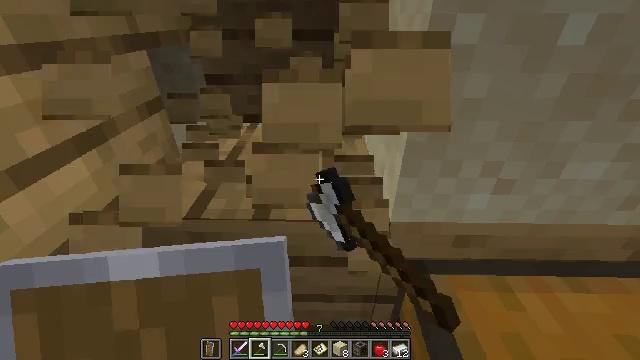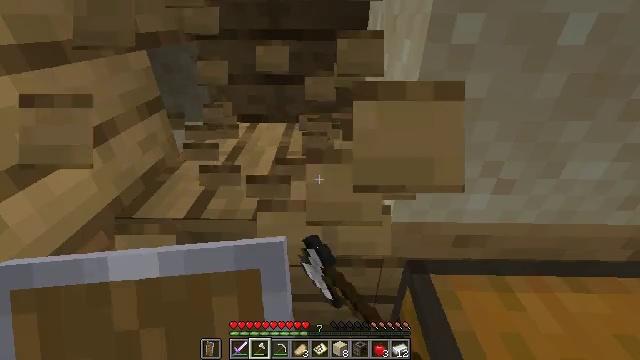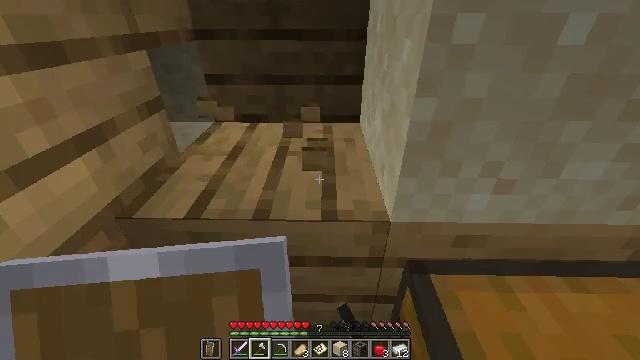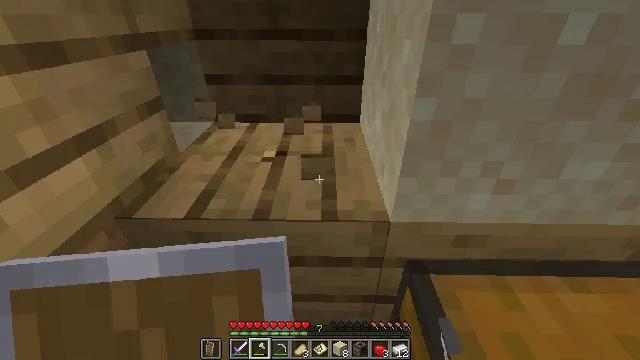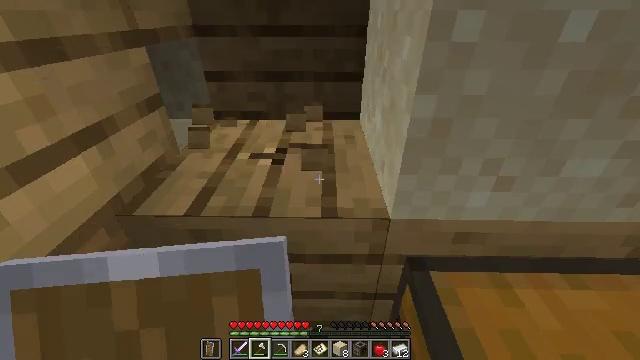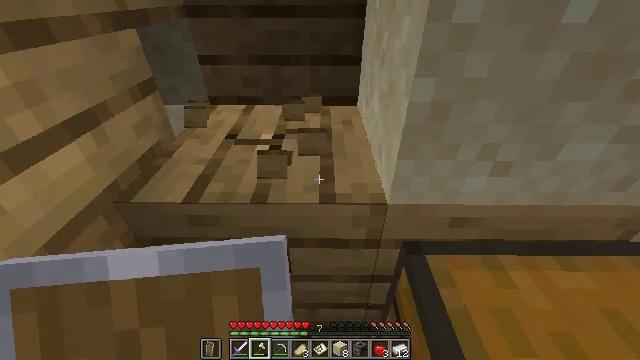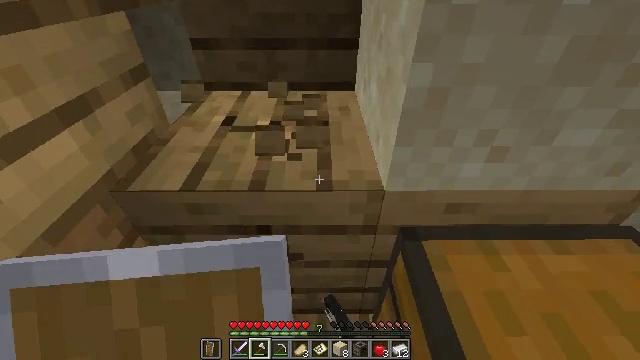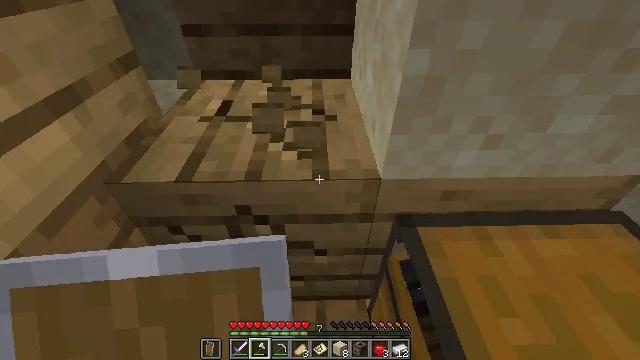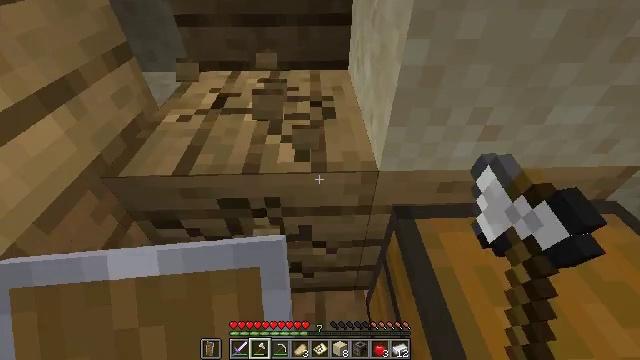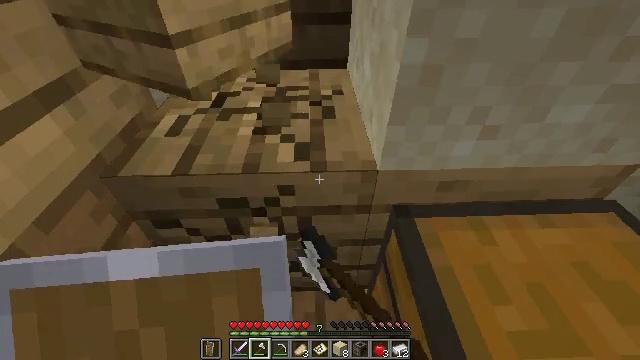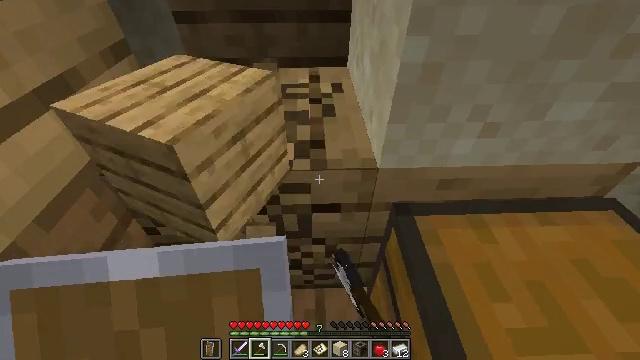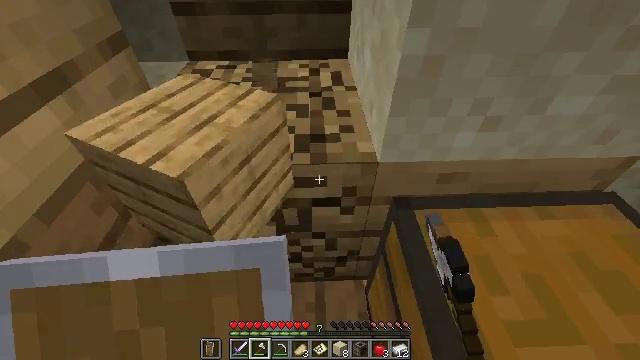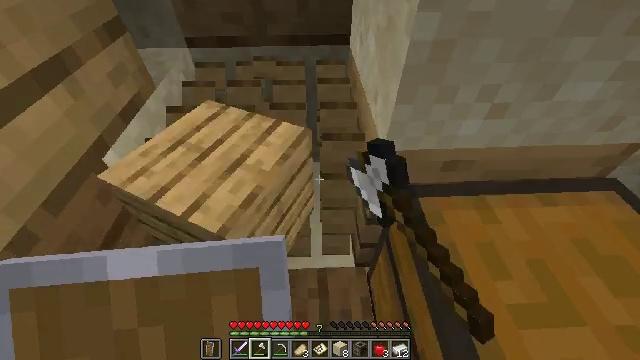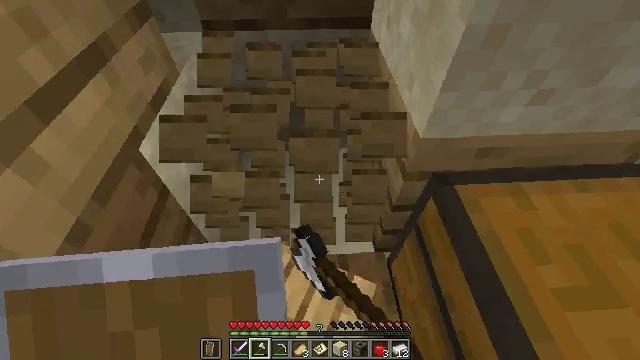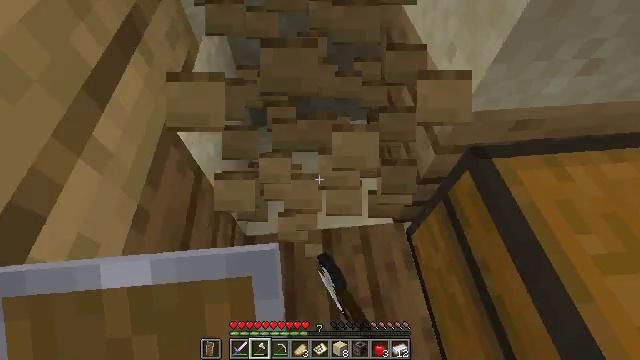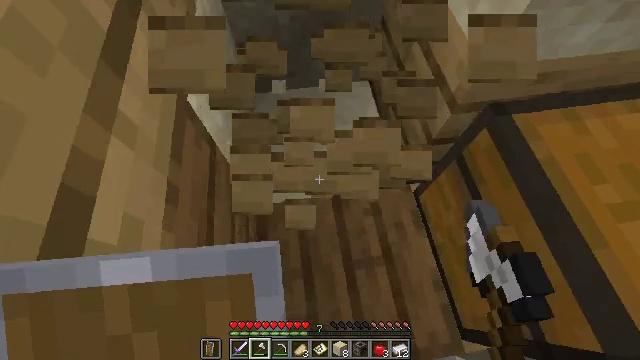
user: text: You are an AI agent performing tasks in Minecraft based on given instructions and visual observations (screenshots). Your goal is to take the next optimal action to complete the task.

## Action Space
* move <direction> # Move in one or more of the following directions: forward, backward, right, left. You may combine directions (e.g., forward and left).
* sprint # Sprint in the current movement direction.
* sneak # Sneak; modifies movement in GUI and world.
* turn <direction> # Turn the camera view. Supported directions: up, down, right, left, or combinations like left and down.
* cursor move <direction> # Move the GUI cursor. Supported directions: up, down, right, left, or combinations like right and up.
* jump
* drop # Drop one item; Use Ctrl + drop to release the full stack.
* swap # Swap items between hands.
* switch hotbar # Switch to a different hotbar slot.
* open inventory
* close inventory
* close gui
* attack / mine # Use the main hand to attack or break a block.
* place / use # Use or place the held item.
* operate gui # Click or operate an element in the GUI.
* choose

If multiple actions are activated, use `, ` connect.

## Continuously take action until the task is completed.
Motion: motion action
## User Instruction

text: Mine oak stairs.
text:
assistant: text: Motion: attack / mine
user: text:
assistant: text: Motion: attack / mine
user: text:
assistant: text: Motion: attack / mine
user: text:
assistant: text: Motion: attack / mine
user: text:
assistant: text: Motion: turn down, attack / mine
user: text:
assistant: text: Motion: turn down, attack / mine
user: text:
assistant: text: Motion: turn right and down, attack / mine
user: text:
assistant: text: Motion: turn down, attack / mine
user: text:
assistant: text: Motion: attack / mine
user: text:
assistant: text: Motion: attack / mine
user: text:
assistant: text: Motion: turn down, attack / mine
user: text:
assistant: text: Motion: move left, turn down, attack / mine
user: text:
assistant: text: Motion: move left, turn down, attack / mine
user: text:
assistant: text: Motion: move left, turn right and down, attack / mine
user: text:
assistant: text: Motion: move left, turn right and down, attack / mine
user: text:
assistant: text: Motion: turn right and down, attack / mine
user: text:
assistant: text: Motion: attack / mine